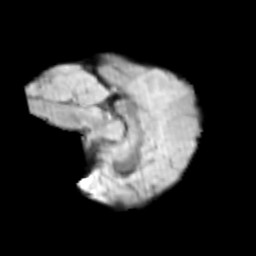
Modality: T2w
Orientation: sagittal
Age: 13
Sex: female
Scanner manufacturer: siemens
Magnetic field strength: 3 T
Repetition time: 3.8 s
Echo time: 0.07 s